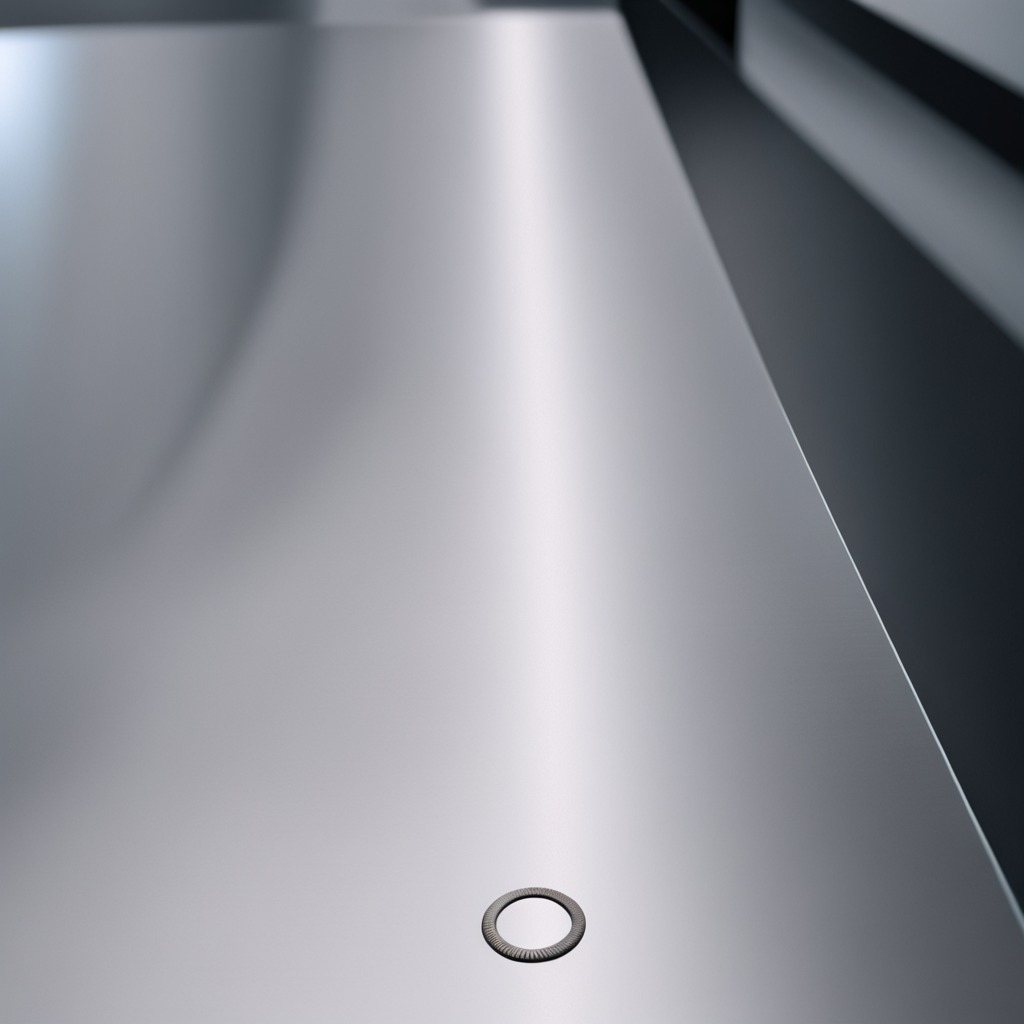
A flat metal washer lies on the stainless steel table.